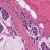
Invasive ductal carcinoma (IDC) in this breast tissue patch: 0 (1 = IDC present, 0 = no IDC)